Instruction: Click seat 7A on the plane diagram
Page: seats
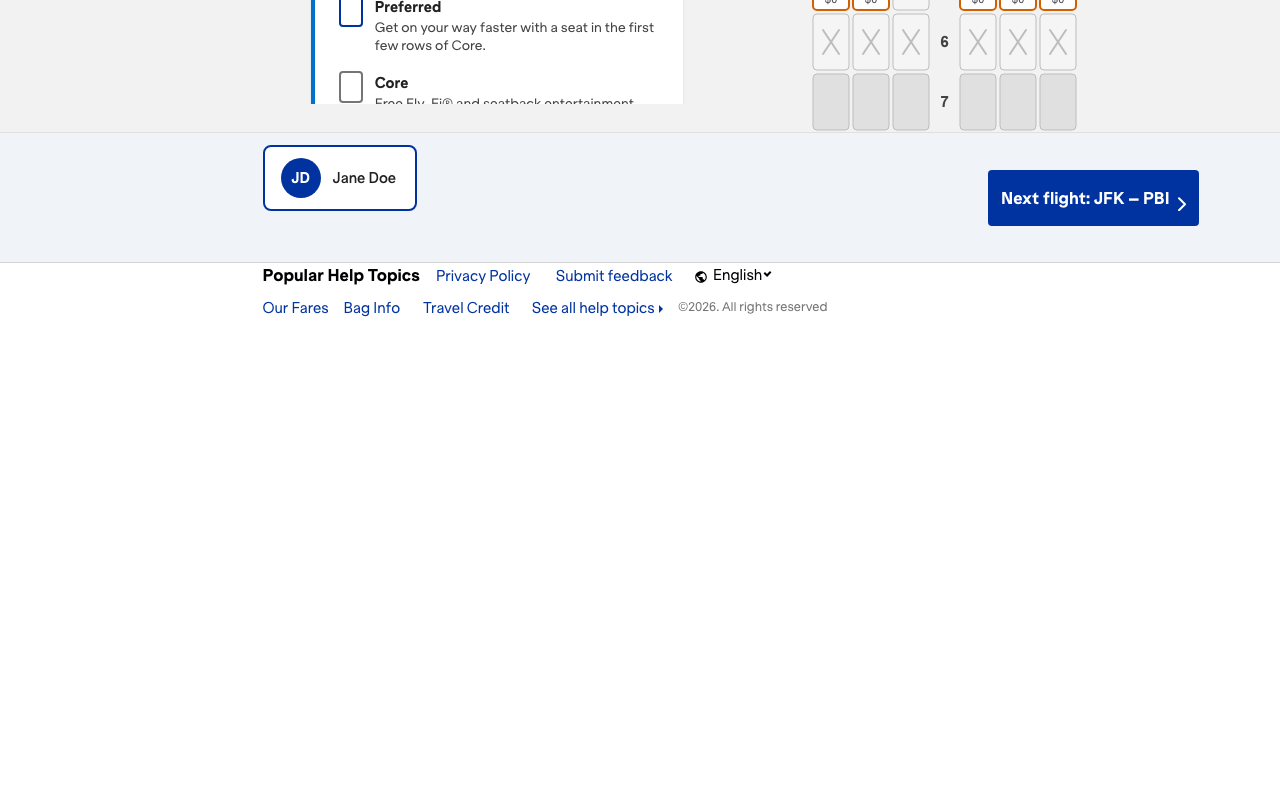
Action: click